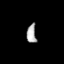
Tissue: lung
Cell type: Myeloid cells
Senescence score: 0.1927
Nuclear area (px): 173
Mean DAPI intensity: 173.098